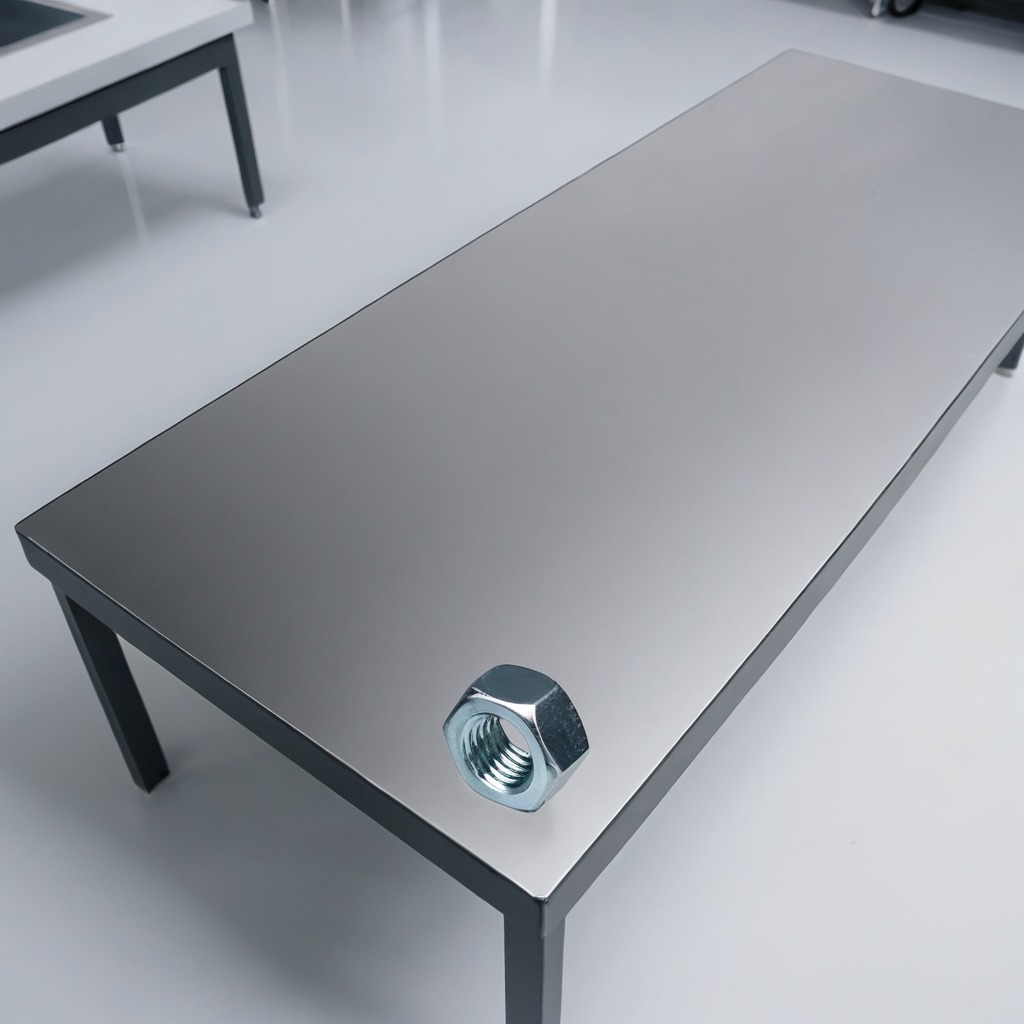
A metal nut is lying on the stainless steel table in a high-end prototyping lab.